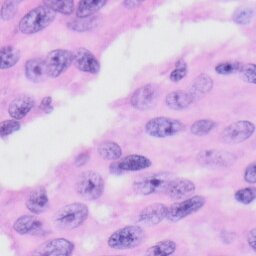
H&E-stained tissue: Skin